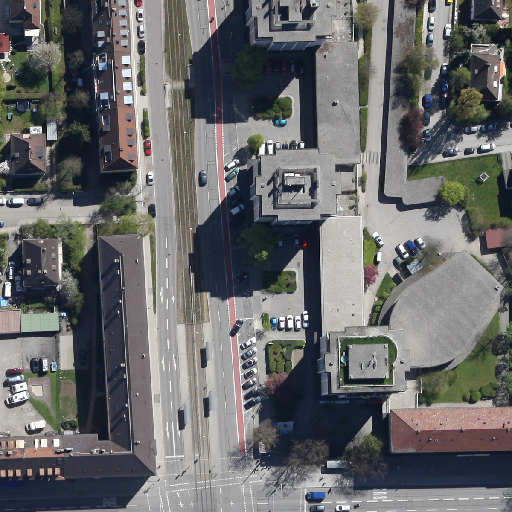
Referring expression: bikeway along with tree